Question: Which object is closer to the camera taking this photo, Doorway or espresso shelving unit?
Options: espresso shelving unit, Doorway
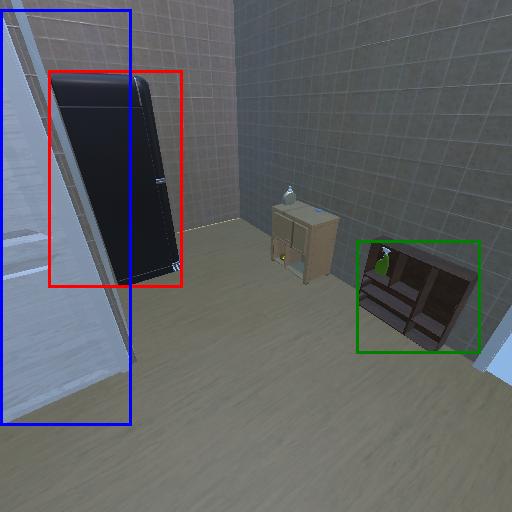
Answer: espresso shelving unit